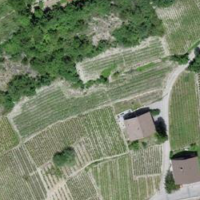
EUNIS habitat code: 40
Species observed at this site:
Saponaria ocymoides